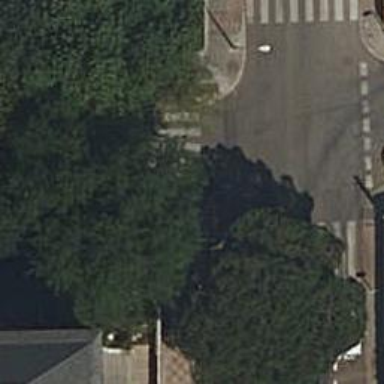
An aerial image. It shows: Zebra crossing on the road.